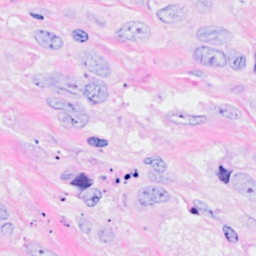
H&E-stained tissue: Breast